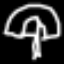
Label: mushroom